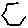
Label: hexagon